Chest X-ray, PA view. Patient: 41 years old, sex F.
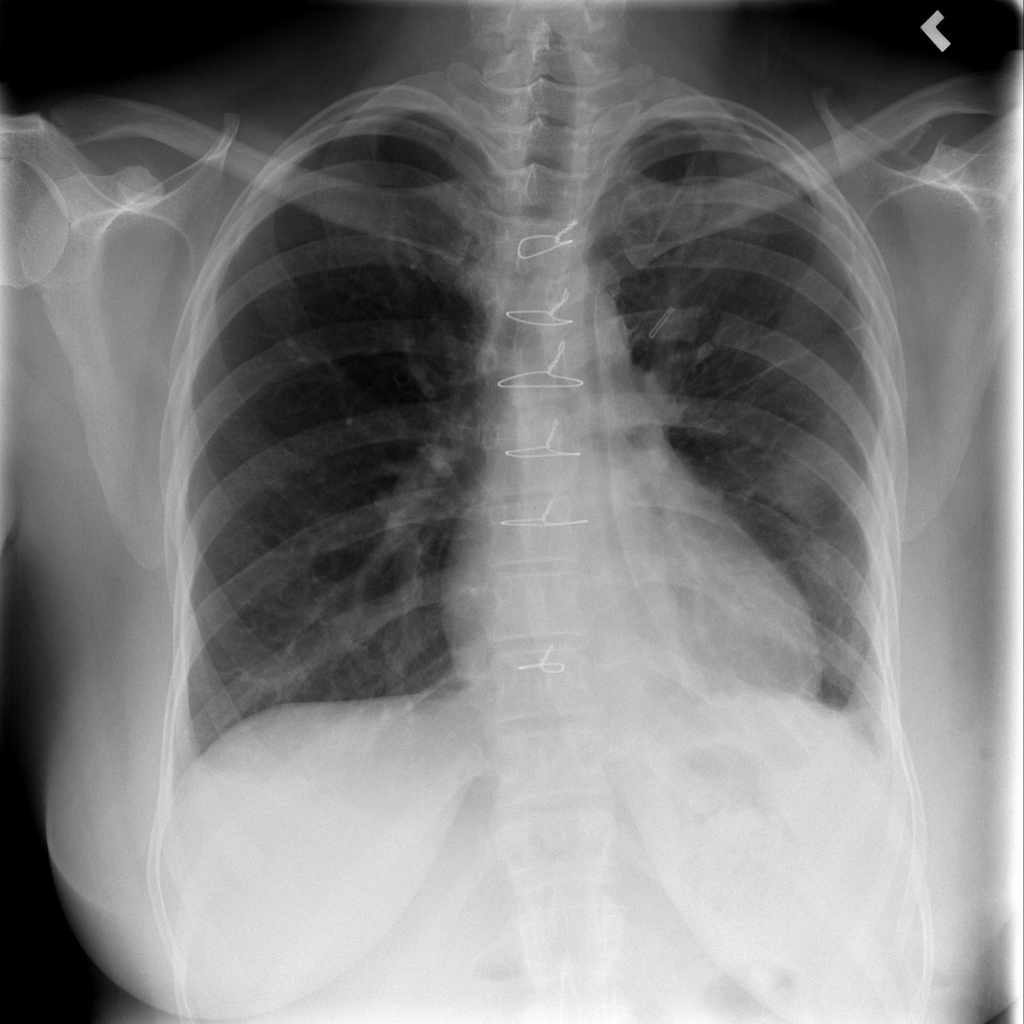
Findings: Pneumothorax